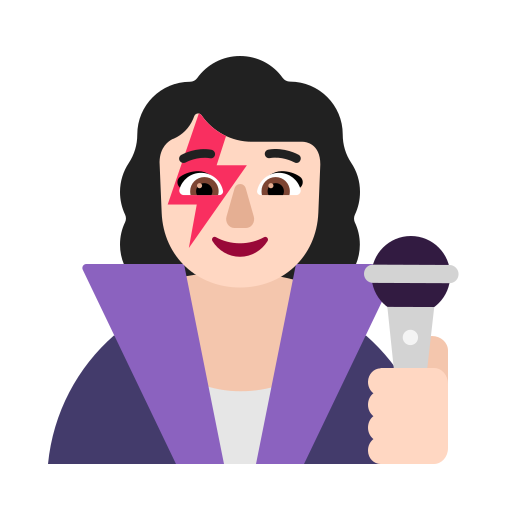
woman singer flat light